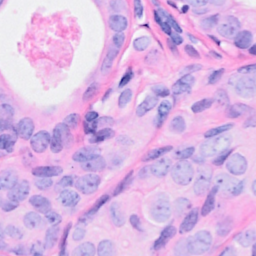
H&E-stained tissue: Breast